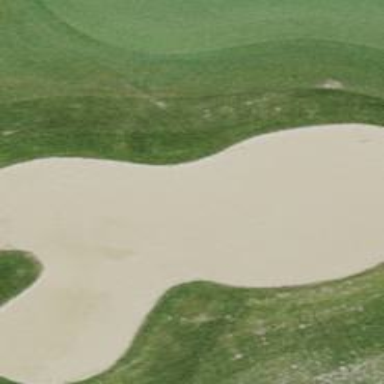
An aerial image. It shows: Sandy area is golf bunker.